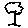
Label: tree